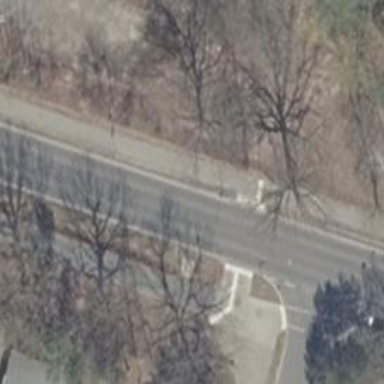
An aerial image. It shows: Asphalt footpath with unmarked crossing.